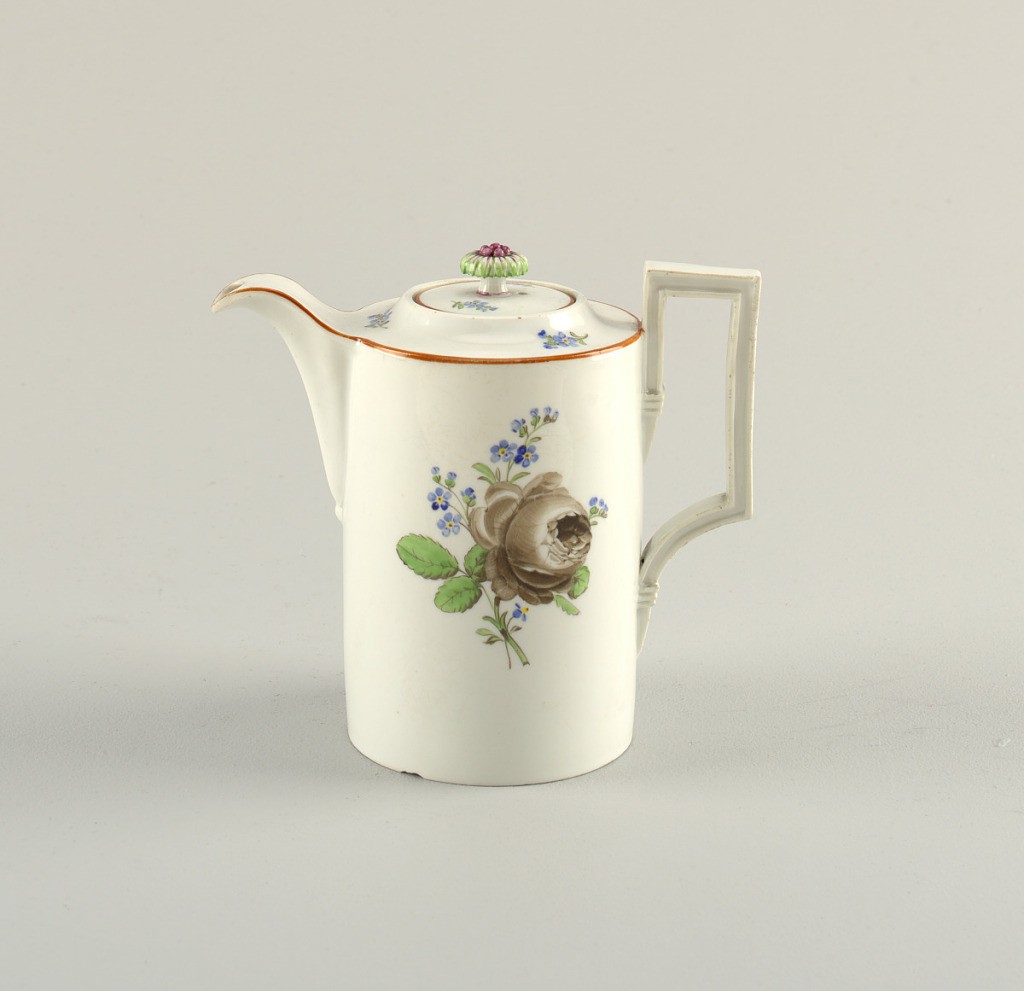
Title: Coffeepot with Grisaille Roses (with Milk Jug)
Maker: Meissen Porcelain Manufactory, German, active from 1710 to the present
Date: late 18th–early 19th century
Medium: hard paste porcelain, vitreous enamel
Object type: coffeepot
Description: Cylindrical, with curved spout of triangular outline at the abrupt shoulder. Angular handle with channelled sides. Decorated with sepia roses and small blue flowers on leafy stems. B/, cover, has conventionalized fruit-and-leaf knob.